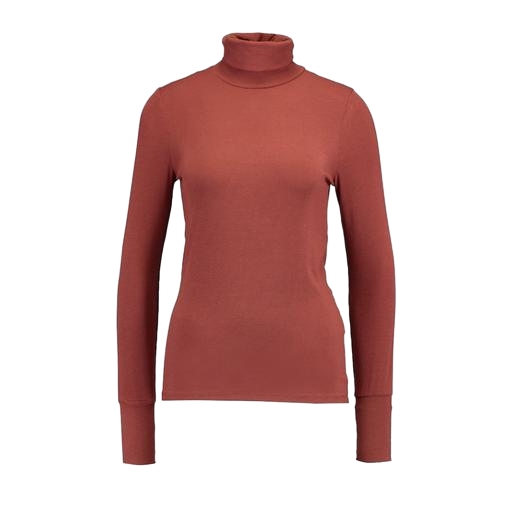
multicolor vero moda rust high neck blouse, high-neck top, high-neck ribbed-jersey t-shirt, white background